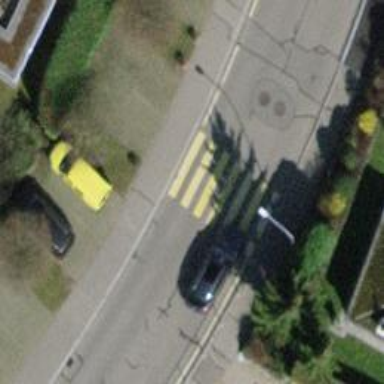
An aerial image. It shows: Marked crossing on footway.